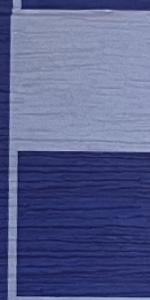
Label: Empty